Field crop: maize
Growth stage: 2
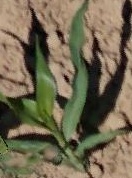
Species: maize